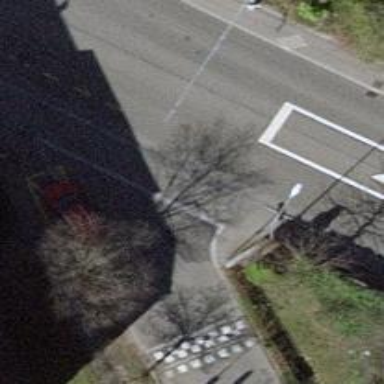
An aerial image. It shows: Unmarked crossing with traffic calming table on the road.